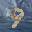
Label: 9